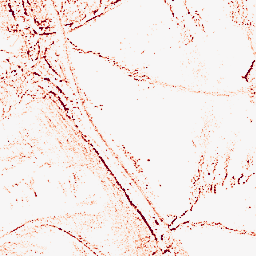
Category: morphological
Decomposition family: morphological_square
Decomposition parameters: operation: opening
size: 3
Upsampling method: sinc_hamming
Upsampling parameters: scale: 4
kernel_size: 8
Upsampling scale: 4